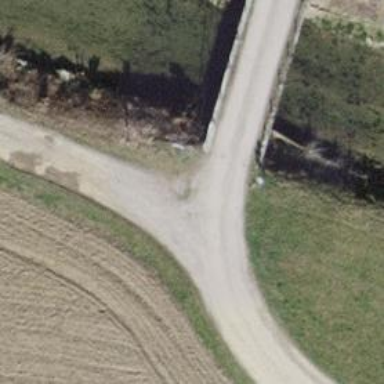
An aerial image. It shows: Unpaved track with grade2 tracktype.